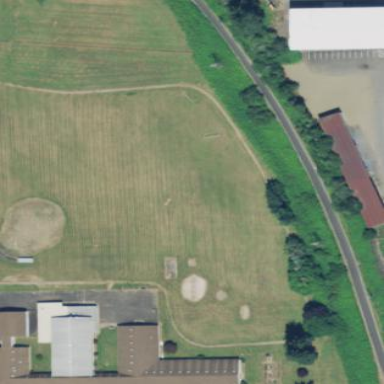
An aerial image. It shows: Baseball pitch for leisure and sports activities.